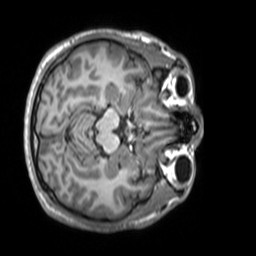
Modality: T1w
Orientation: axial
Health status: ill
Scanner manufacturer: siemens
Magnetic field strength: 3 T
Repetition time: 1.7 s
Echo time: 0.00239 s